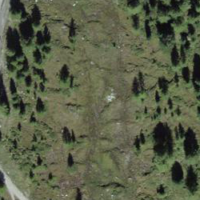
EUNIS habitat code: 31
Species observed at this site:
Dryas octopetala